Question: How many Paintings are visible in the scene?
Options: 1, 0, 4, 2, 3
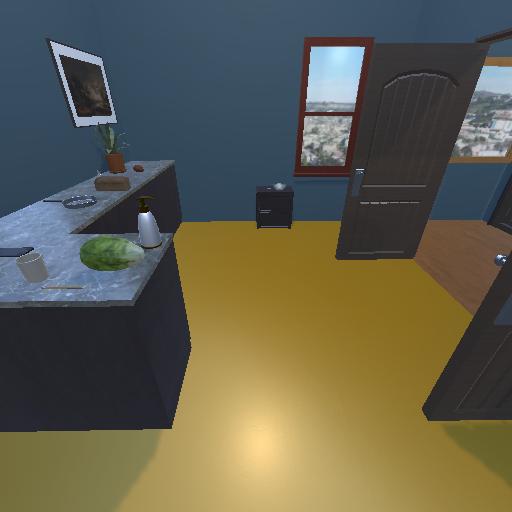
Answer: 1